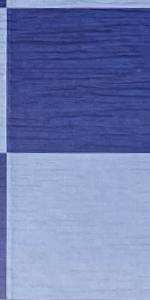
Label: Empty